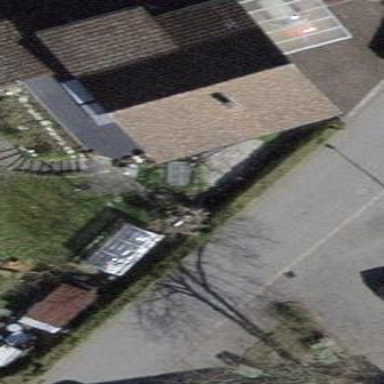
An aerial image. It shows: Building with tiled roof.